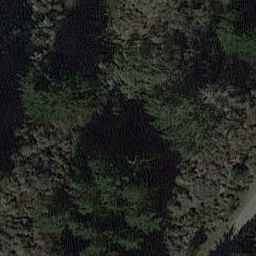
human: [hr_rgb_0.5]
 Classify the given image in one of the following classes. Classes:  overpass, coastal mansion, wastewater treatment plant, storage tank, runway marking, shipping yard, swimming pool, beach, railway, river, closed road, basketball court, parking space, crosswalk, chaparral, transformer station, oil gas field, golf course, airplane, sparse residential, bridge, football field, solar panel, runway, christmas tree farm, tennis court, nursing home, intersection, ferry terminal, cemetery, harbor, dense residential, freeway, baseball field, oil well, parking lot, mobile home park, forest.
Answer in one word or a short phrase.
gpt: forest